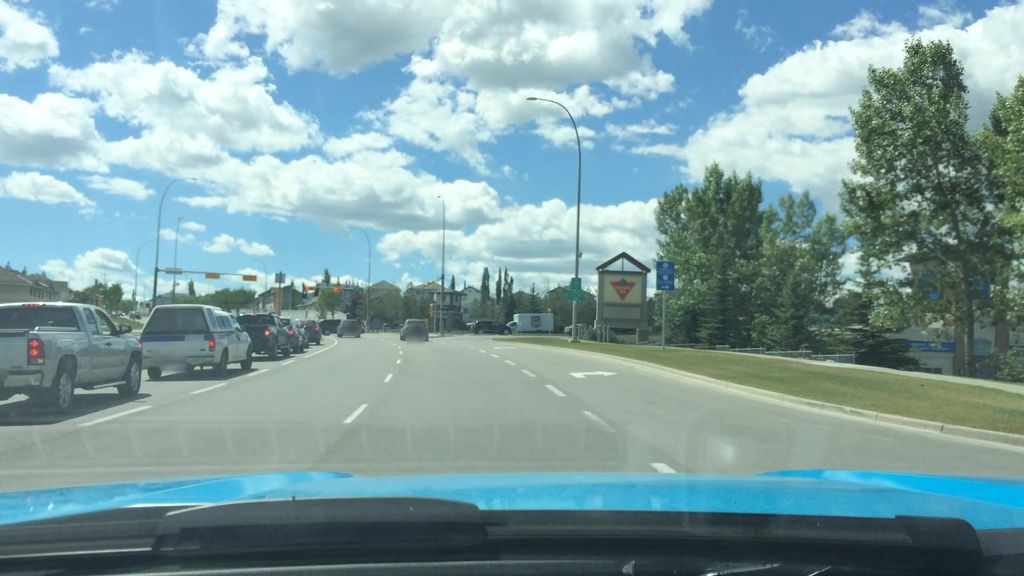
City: calgary